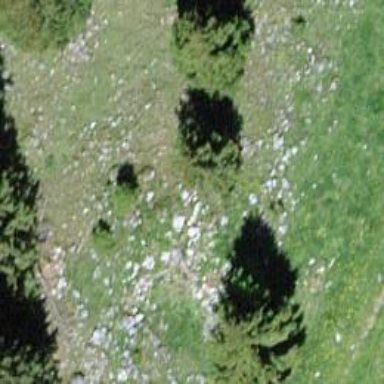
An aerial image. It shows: Needle-leaved tree in nature.